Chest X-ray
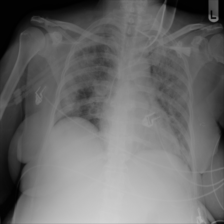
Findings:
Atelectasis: negative
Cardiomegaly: negative
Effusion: negative
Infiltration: negative
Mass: negative
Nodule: negative
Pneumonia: negative
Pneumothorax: negative
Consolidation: negative
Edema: negative
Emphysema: negative
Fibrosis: negative
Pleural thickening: negative
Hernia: negative